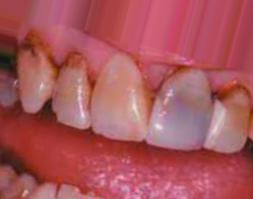
Condition: Tooth Discoloration